Question: I'm trying to understand how to build a 4 boxes square like the one on the printscreen. I've found that layout on Apple's website and I pretty like it!
I tried with bootstrap and flexbox. I think flexbox is a better solution, but I didn't find a way to reproduce this layout.
Anybody can help me to figure out how to create that layout?

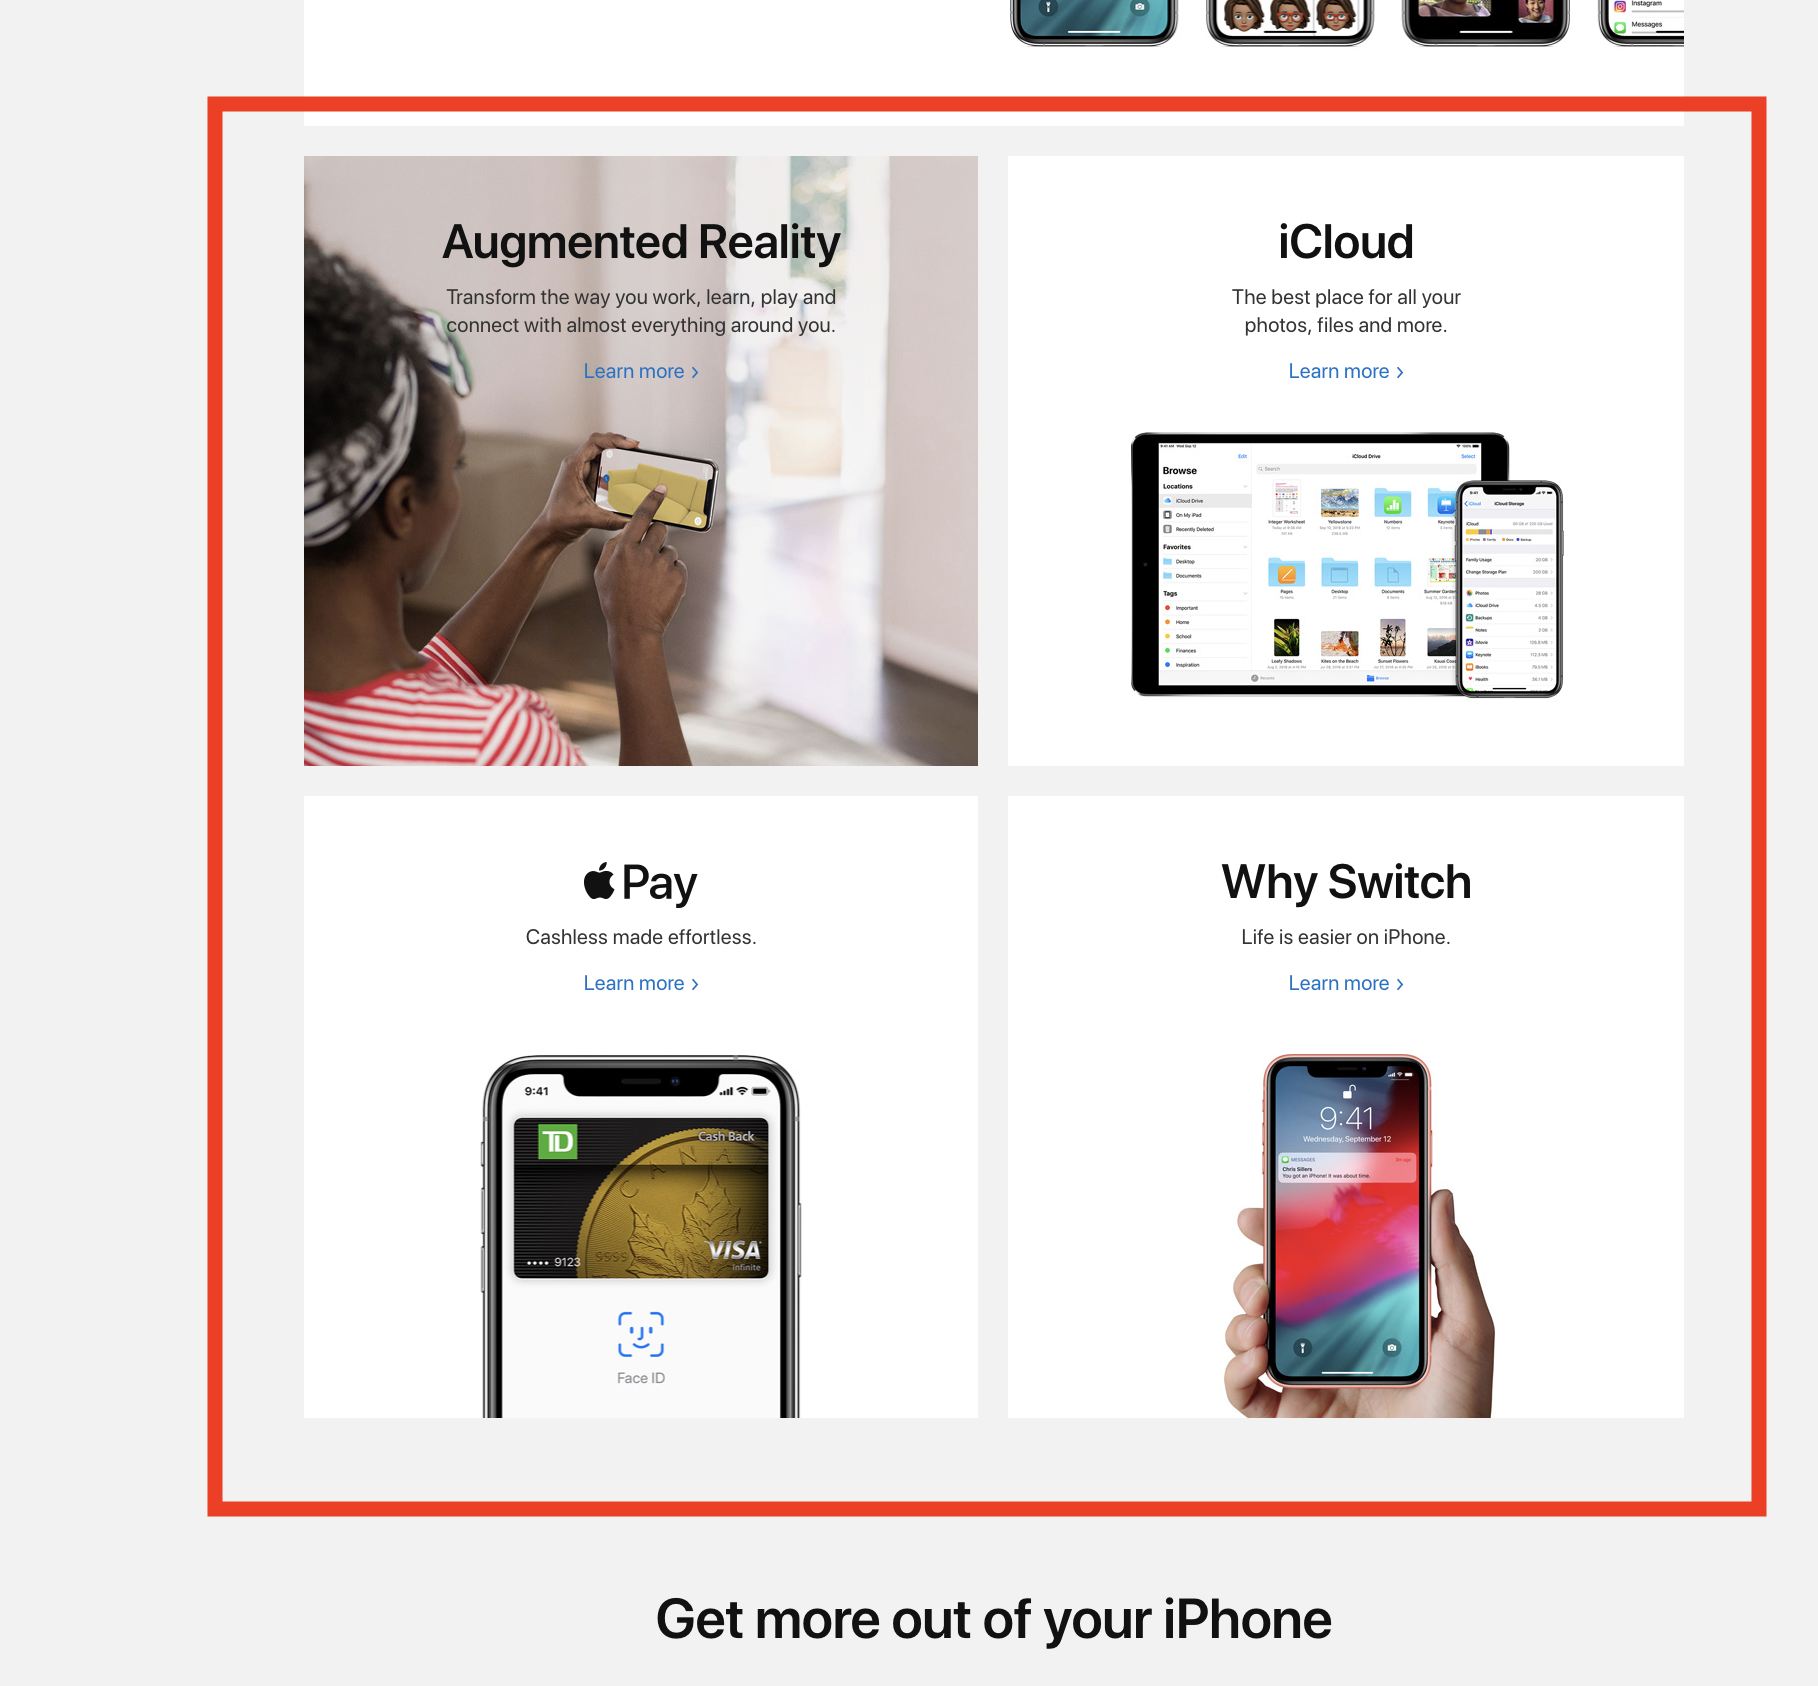
Answer: If you'd like to use bootstrap, this is easily doable.
'''
.noMargin {
margin: 0px;
}
.one {
background-color: red;
}
.two {
background-color: yellow;
}
.three {
background-color: green;
}
.four {
background-color: blue;
}
'''
'''
<link href="https://stackpath.bootstrapcdn.com/bootstrap/4.3.1/css/bootstrap.min.css" rel="stylesheet" />
<div class="container">
<div class="row noMargin">
<div class="col one">
one
</div>
<div class="col two">
two
</div>
</div>
<div class="row noMargin">
<div class="col three">
three
</div>
<div class="col four">
four
</div>
</div>
</div>
'''
If you would like to do pure html/css:
'''
.row {
display: flex;
width: 100%;
}
.row div {
width: 50%;
}
.noMargin {
margin: 0px;
}
.one {
background-color: red;
}
.two {
background-color: yellow;
}
.three {
background-color: green;
}
.four {
background-color: blue;
}
'''
'''
<div class="row noMargin">
<div class="one">
one
</div>
<div class="two">
two
</div>
</div>
<div class="row noMargin">
<div class="three">
three
</div>
<div class="four">
four
</div>
</div>
'''